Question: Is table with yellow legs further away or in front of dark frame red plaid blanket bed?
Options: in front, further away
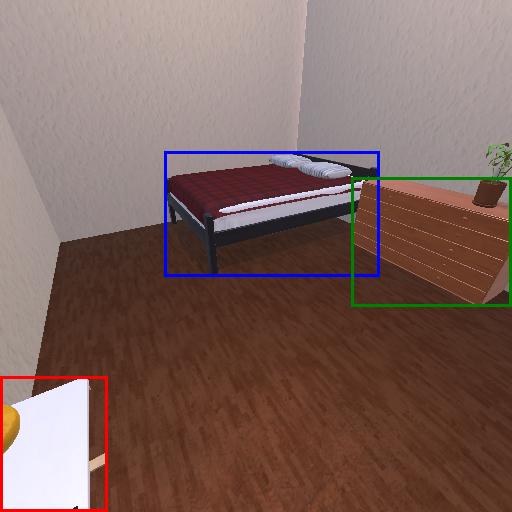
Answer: in front